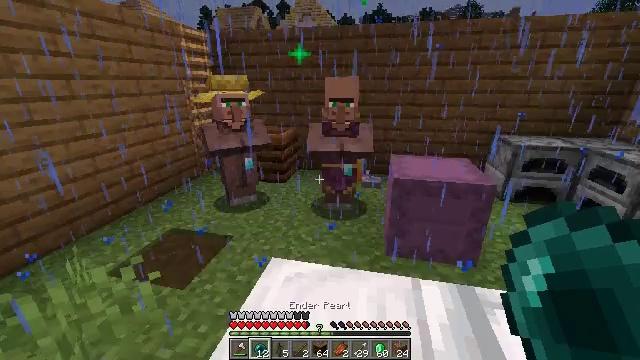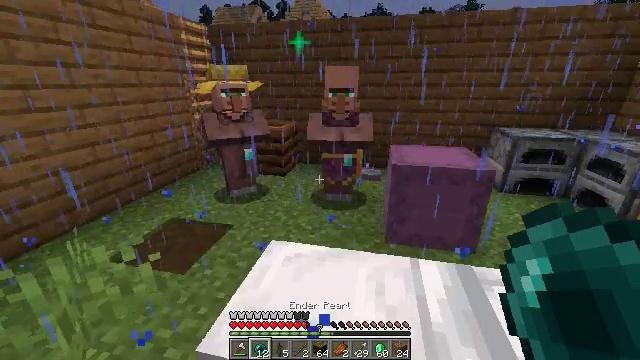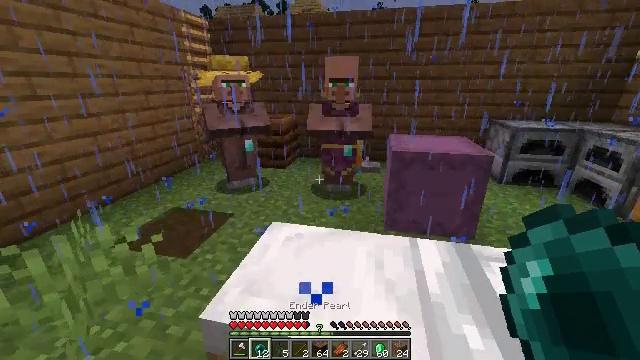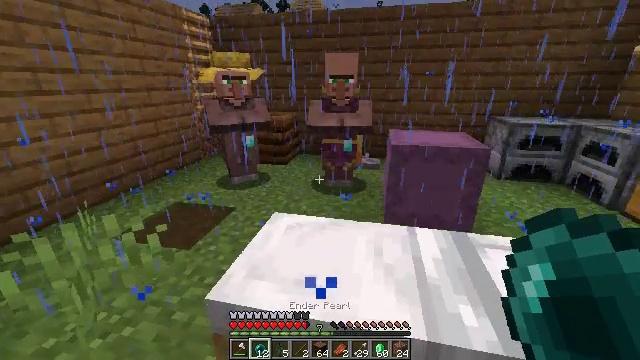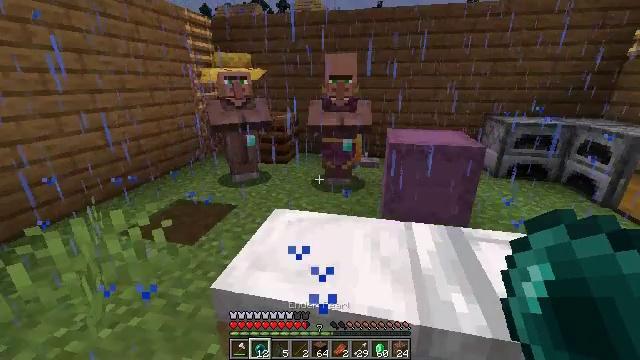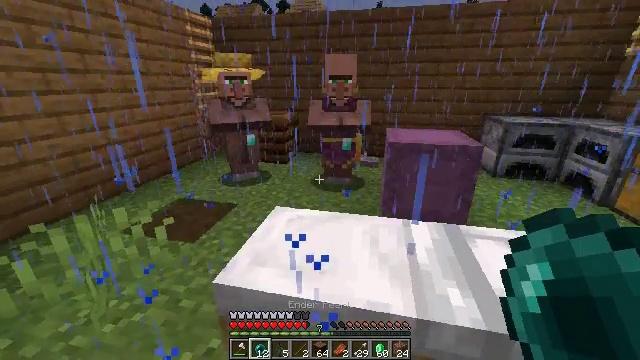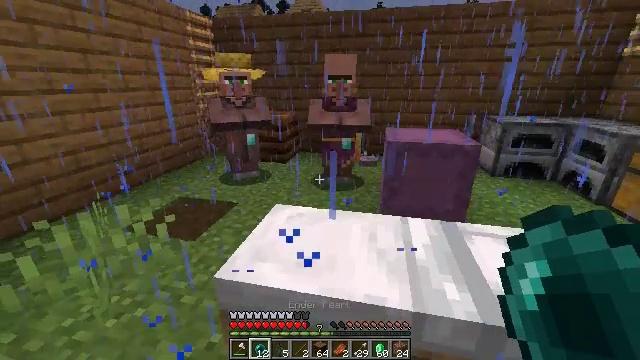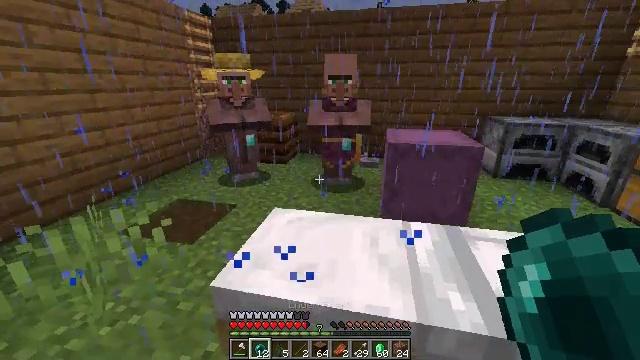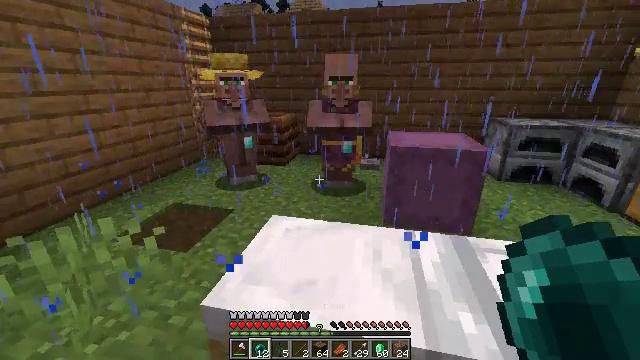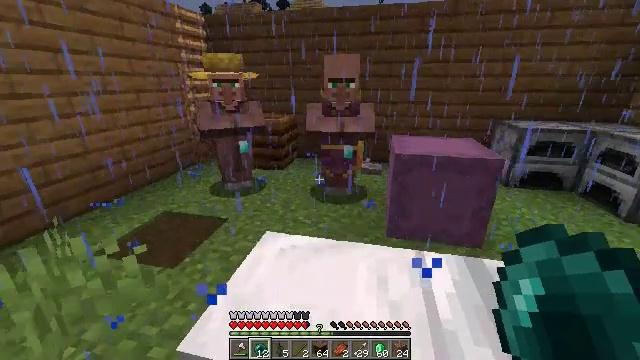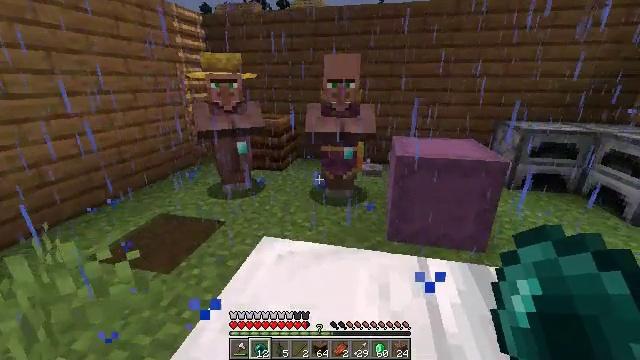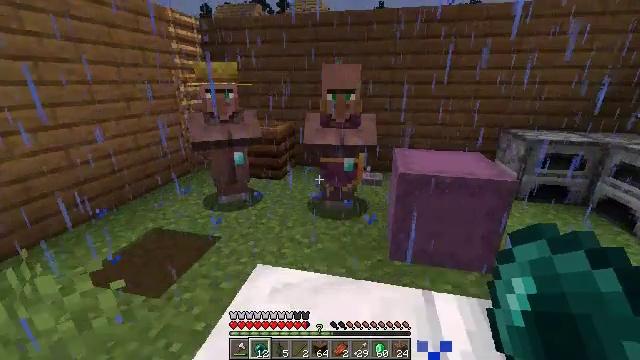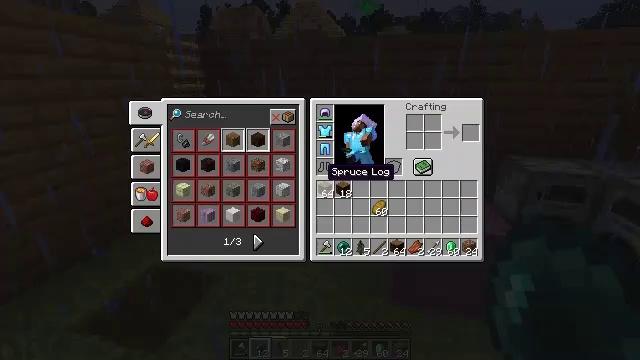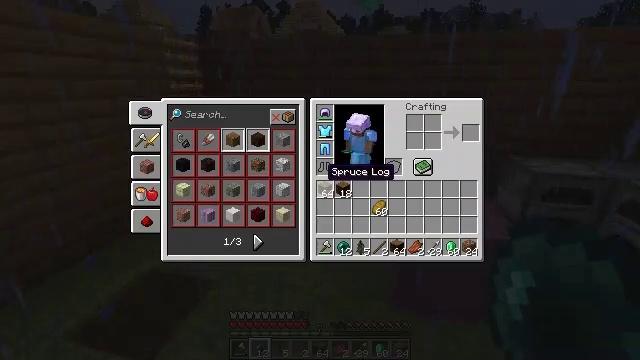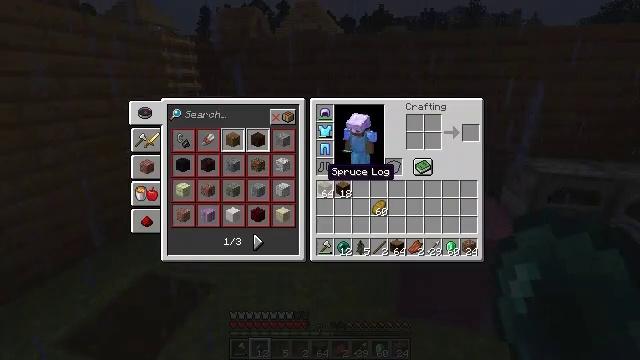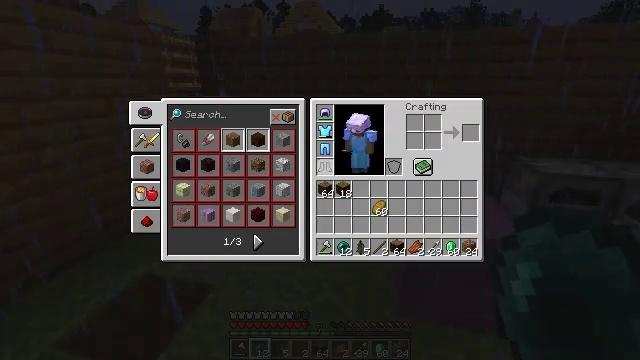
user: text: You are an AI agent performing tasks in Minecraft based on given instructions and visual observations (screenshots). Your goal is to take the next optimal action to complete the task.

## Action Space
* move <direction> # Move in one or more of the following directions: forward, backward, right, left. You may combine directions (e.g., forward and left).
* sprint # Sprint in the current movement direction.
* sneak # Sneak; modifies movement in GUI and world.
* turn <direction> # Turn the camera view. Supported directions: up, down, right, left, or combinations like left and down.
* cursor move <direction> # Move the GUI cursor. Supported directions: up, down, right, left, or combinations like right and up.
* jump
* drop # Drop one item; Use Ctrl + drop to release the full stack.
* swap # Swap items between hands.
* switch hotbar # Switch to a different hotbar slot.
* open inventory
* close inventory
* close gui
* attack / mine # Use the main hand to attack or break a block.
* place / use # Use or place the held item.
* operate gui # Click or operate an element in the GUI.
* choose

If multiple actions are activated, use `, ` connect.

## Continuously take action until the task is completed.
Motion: motion action
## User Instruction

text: Create an ender pearl.
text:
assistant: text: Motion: no_op
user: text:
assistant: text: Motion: no_op
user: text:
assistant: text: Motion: no_op
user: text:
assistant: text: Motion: no_op
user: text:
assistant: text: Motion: no_op
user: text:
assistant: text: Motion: no_op
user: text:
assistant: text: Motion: move forward
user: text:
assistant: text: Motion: move forward
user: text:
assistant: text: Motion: move forward
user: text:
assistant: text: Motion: move forward
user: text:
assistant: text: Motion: move forward
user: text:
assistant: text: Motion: open inventory
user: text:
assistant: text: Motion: open inventory
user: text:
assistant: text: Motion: open inventory
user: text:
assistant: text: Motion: no_op
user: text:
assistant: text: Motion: cursor move right and up
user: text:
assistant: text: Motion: cursor move right and up
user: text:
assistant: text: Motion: no_op
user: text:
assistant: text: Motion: no_op
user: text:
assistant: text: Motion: no_op
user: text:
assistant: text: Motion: no_op
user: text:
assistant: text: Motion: no_op
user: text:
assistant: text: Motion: no_op
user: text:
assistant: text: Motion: no_op
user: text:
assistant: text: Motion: close inventory
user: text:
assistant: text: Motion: close inventory
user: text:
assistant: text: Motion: turn left, close inventory
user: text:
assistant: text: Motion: turn left
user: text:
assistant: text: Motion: turn left
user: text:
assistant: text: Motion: no_op